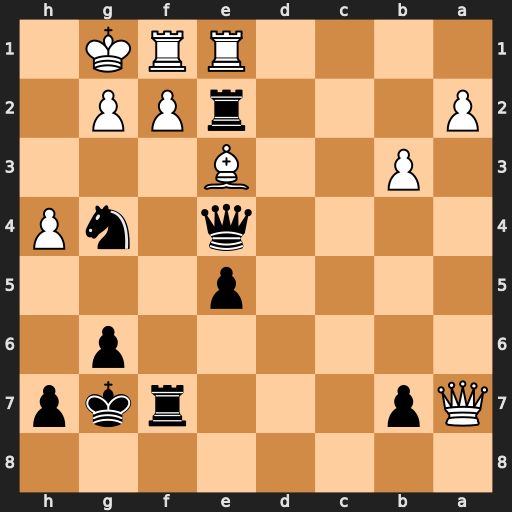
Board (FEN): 8/Qp3rkp/6p1/4p3/4q1nP/1P2B3/P3rPP1/4RRK1
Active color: b
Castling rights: -
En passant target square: -
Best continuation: Nxe3 Qxe3 Rxe3